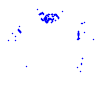
Particle: pion